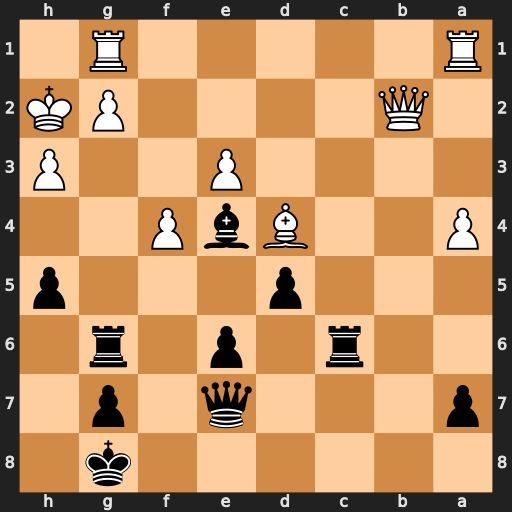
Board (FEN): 6k1/p3q1p1/2r1p1r1/3p3p/P2BbP2/4P2P/1Q4PK/R5R1
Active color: b
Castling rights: -
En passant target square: -
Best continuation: Rc2 Qxc2 Bxc2